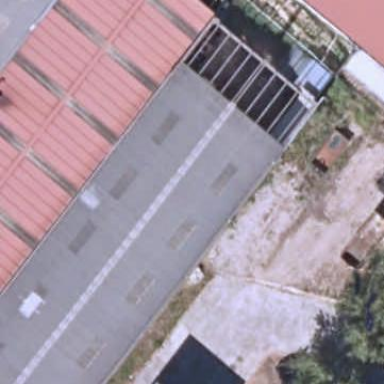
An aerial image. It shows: Industrial building.